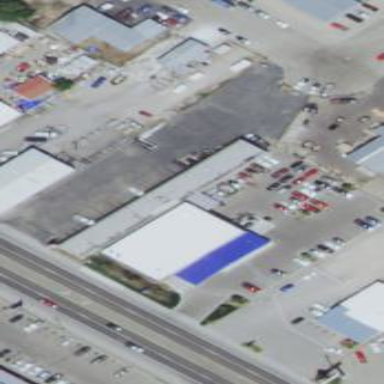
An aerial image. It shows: Hardware shop inside building.